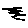
Label: zigzag